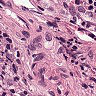
Metastatic tissue present: yes